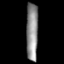
Tissue: prostate
Cell type: Endothelial cells
Senescence score: 0.6912
Nuclear area (px): 683
Mean DAPI intensity: 140.501